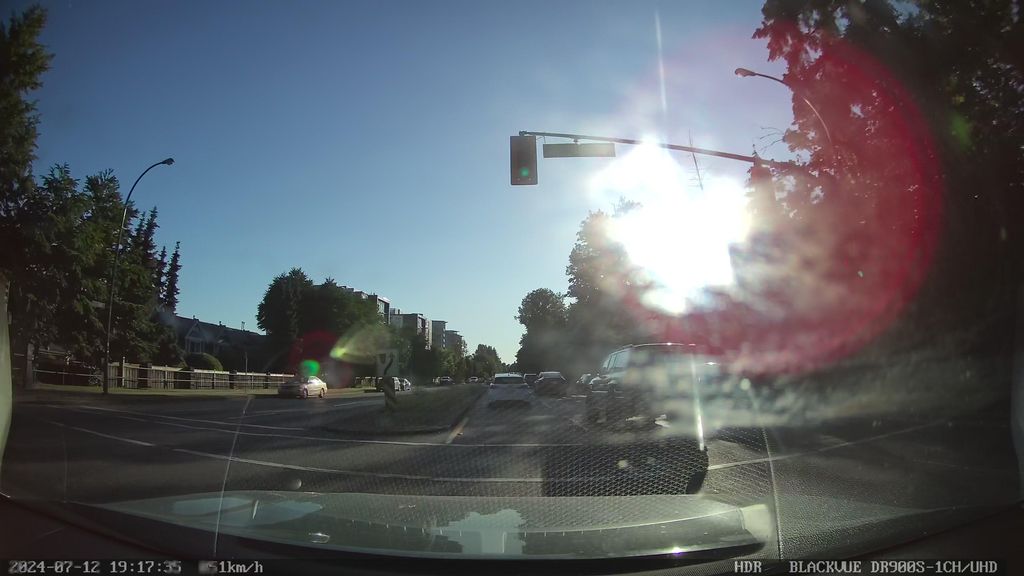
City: vancouver